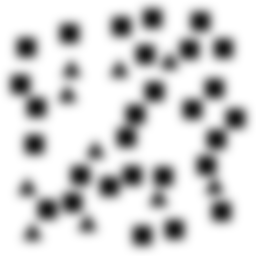
Squares: 28
Triangles: 10
Stars: 0
Total shapes: 38